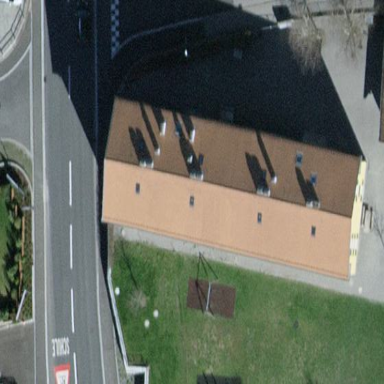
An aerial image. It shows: Gabled apartments building with red roof made of roof tiles. The building is painted yellow and serves as kindergarten.